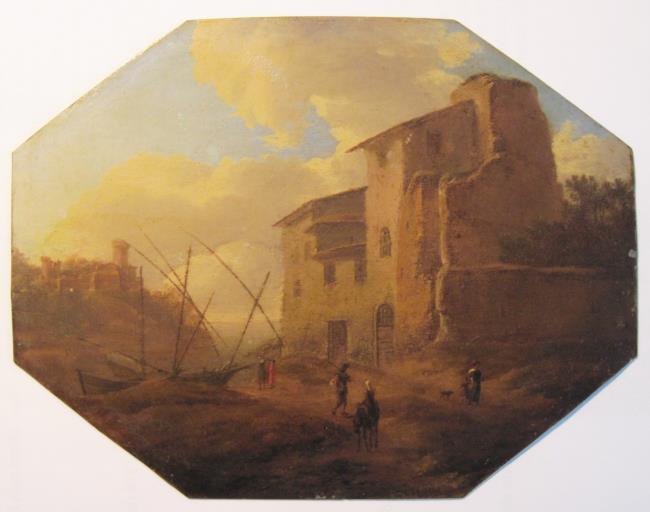
Title: Southern harbour with figures
Artist: Alexander le Petit
Earliest date: 1635
Latest date: 1637
Genre: painting
Iconography: cattle
Keywords: landscape (genre), italianate, coastal view, harbor, house, donkey, ruin, tower, mountain, wall, watercraft